Field crop: maize
Growth stage: 2
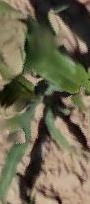
Species: maize